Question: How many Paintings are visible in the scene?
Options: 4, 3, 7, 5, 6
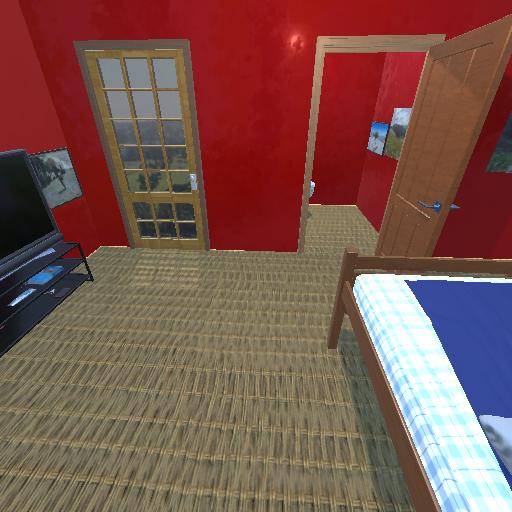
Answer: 4